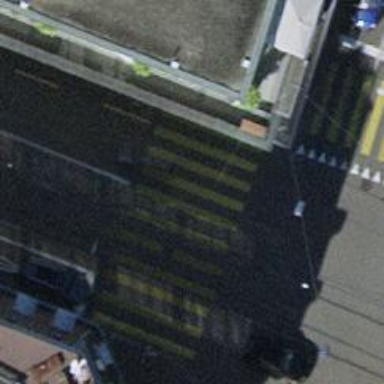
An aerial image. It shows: Asphalt service road with embedded tram rails.